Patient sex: F
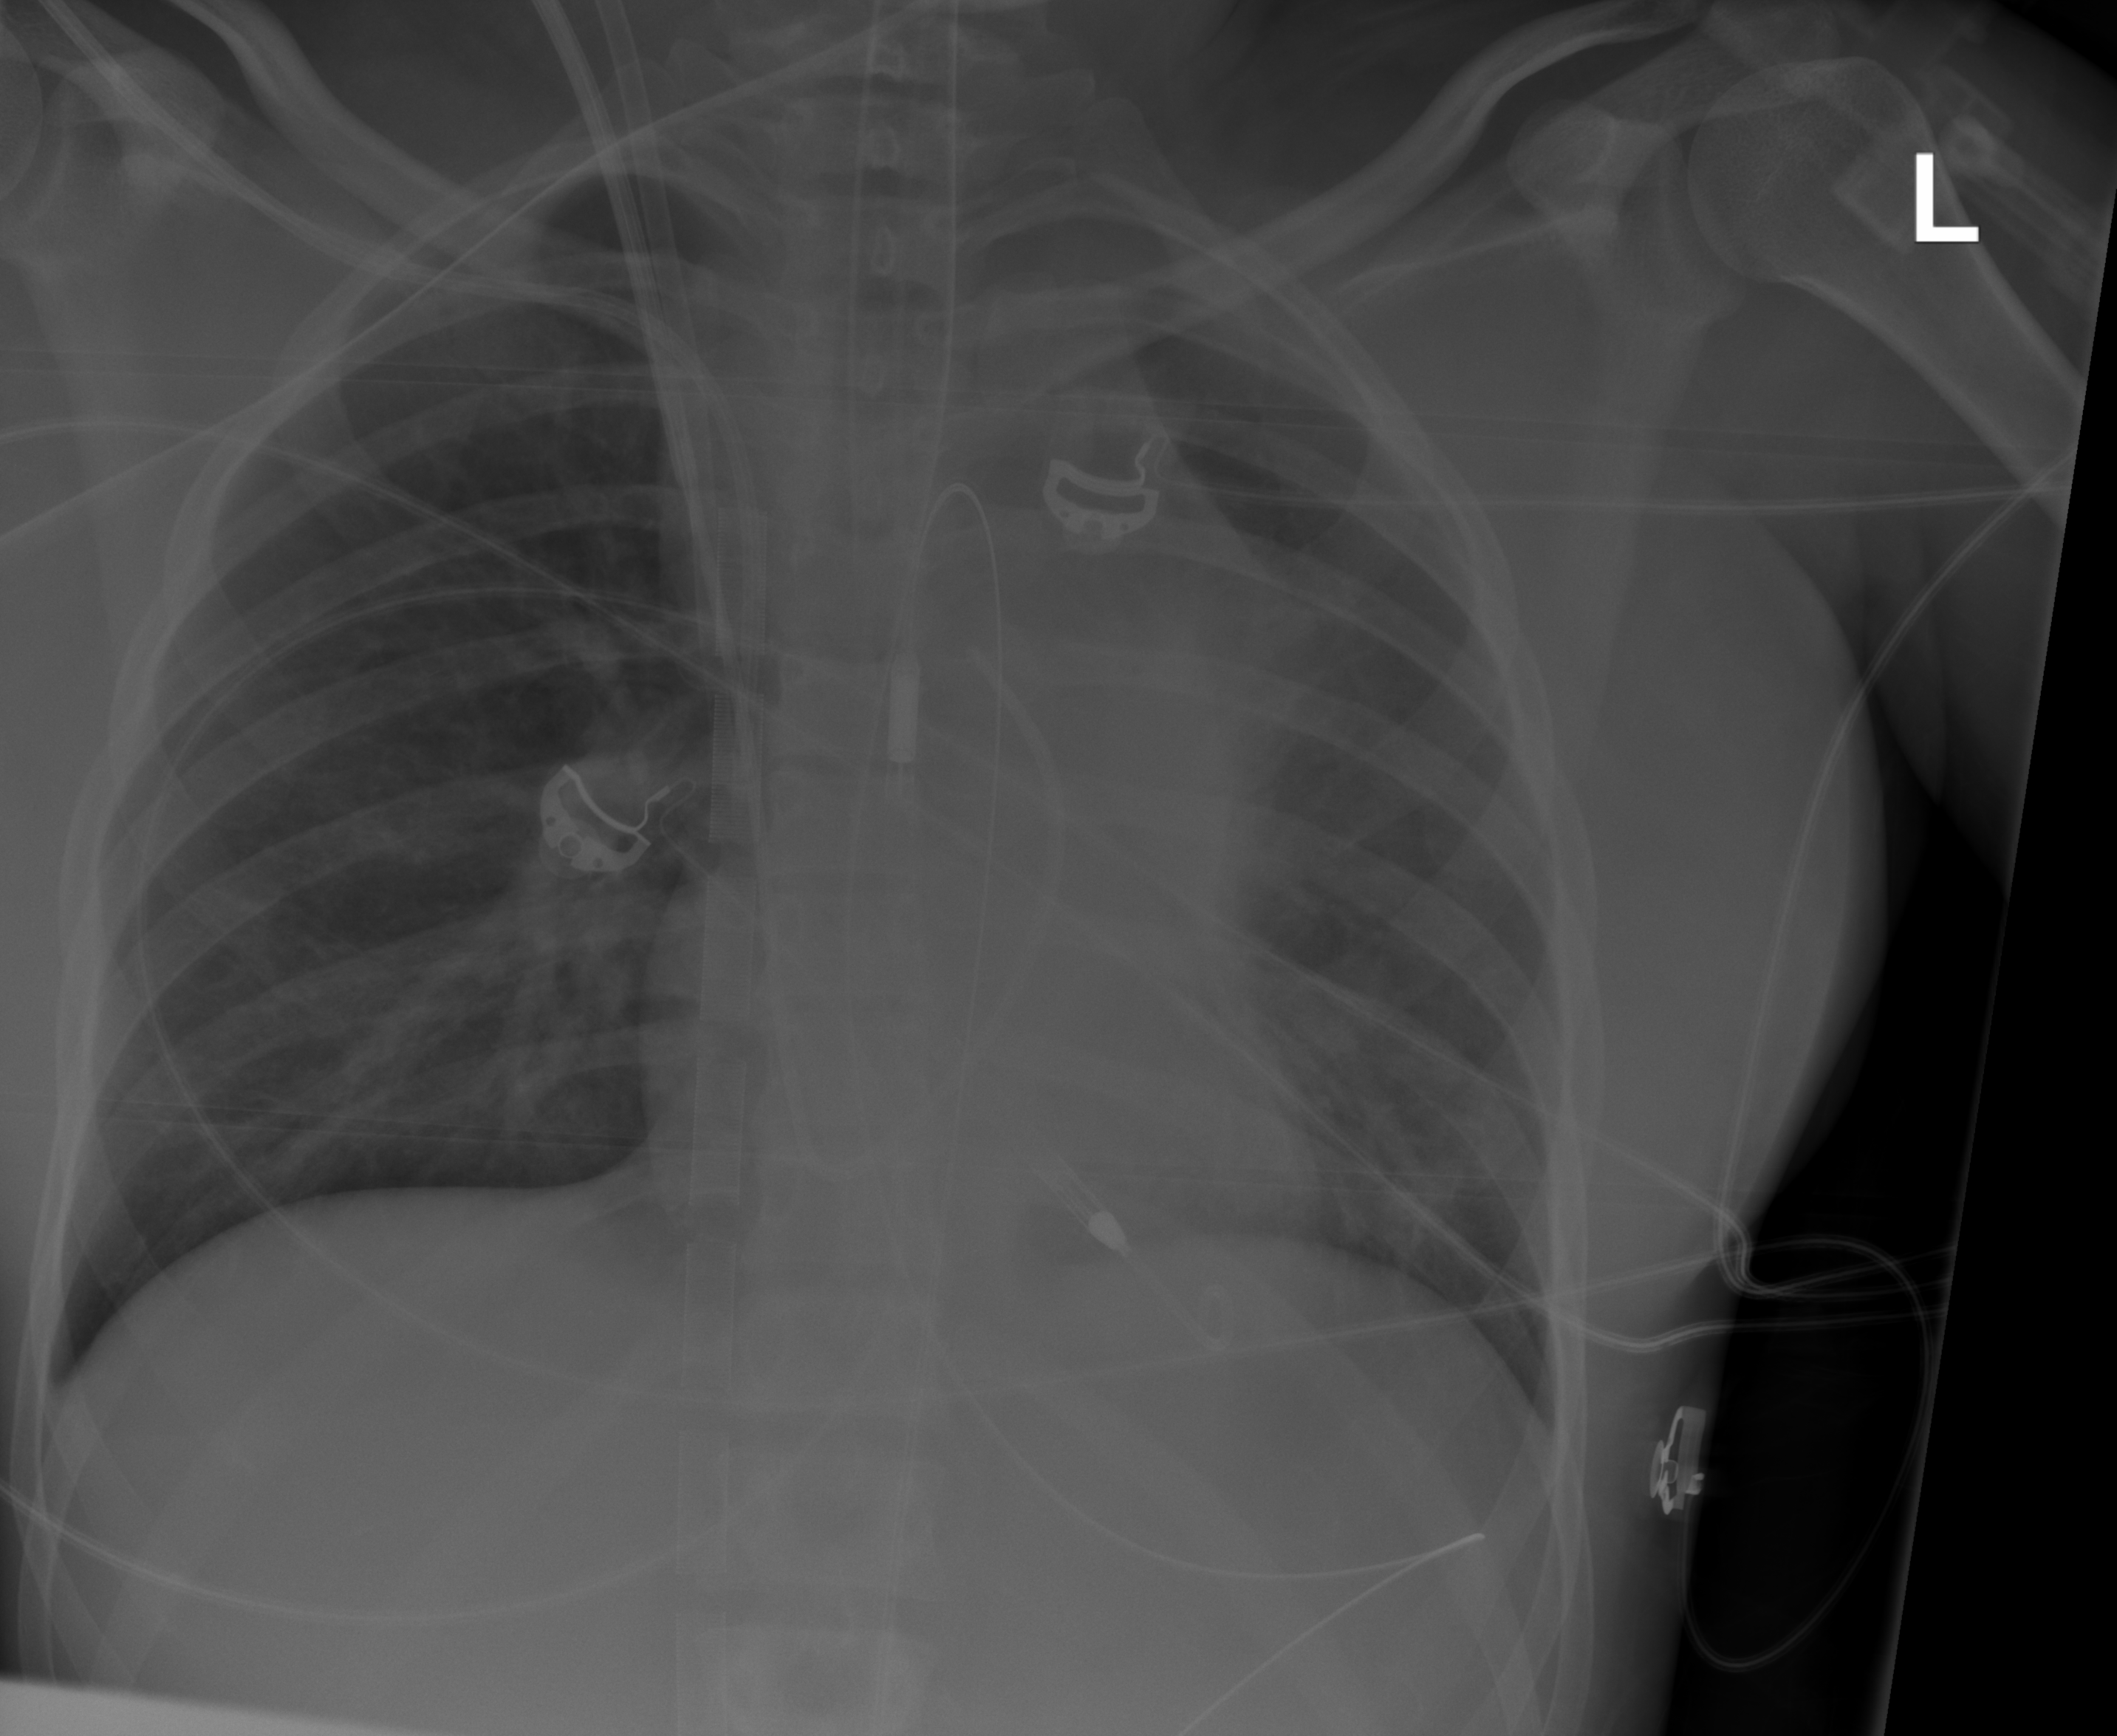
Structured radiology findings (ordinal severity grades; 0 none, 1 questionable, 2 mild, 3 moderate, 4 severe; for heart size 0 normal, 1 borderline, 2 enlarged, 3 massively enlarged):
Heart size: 0
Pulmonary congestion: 0
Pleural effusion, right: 0
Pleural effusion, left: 0
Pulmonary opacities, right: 0
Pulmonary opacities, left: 2
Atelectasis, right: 2
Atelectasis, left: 3